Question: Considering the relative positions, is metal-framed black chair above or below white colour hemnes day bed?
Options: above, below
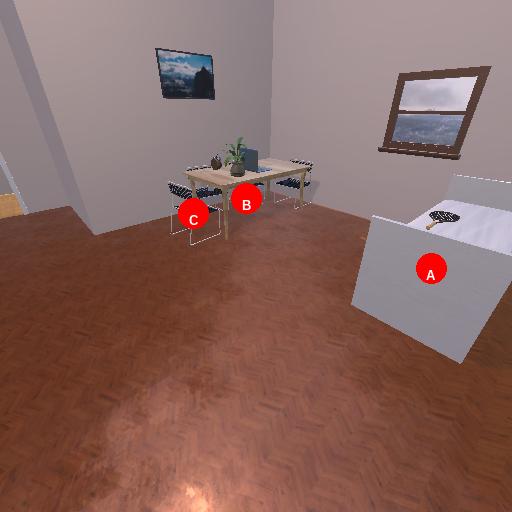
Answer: above